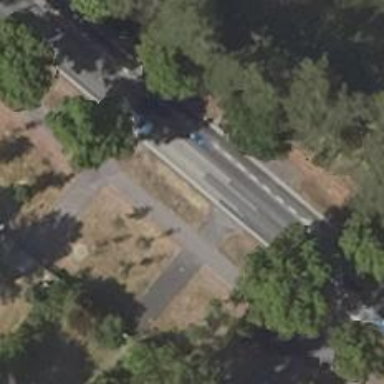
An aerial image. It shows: Secondary road with asphalt surface. There is cycle lane on the left and cycle track on the right.